Field crop: maize
Growth stage: 2
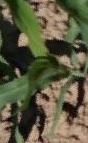
Species: maize